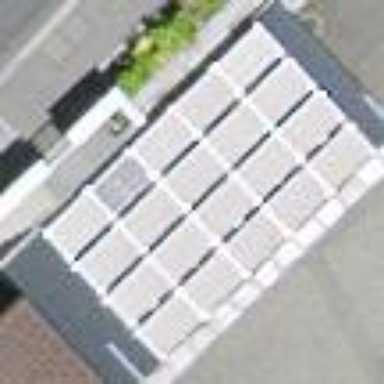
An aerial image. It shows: View of roof of building.